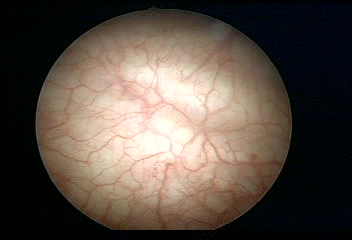
Modality: WLC
Class: Normal mucosa
Bladder cancer association: No